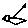
Label: bird